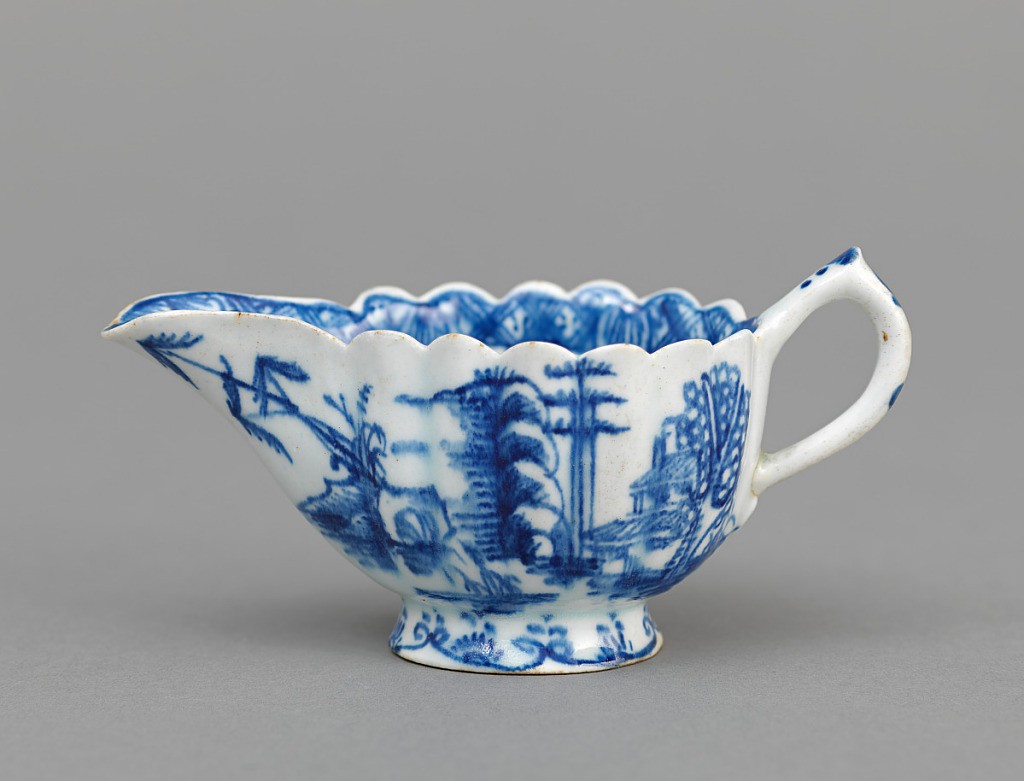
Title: Creamboat (One of Three)
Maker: Caughley Porcelain Factory, English, 1755 - 1814
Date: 18th century
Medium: soft paste porcelain, vitreous enamel
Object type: creamboat
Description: Creamboat with high foot and scalloped edges. Chinoiserie cobalt decoration .